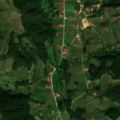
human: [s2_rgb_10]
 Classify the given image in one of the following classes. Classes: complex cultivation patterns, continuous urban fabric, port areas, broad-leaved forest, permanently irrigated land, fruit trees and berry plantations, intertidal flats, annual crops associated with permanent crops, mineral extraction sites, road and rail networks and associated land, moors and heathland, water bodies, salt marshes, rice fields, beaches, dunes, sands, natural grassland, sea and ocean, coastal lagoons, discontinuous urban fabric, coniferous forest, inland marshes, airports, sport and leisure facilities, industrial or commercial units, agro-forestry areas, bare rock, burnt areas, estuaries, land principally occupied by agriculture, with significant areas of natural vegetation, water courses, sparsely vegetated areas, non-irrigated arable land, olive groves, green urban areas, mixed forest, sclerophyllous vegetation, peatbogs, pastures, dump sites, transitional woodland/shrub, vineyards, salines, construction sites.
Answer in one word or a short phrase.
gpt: discontinuous urban fabric, complex cultivation patterns, land principally occupied by agriculture, with significant areas of natural vegetation, broad-leaved forest